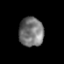
Tissue: prostate
Cell type: T cells
Senescence score: 0.6877
Nuclear area (px): 707
Mean DAPI intensity: 117.236